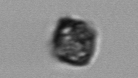
Label: Kryptoperidinium_triquetrum